Group 1:
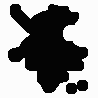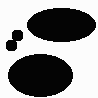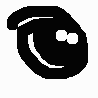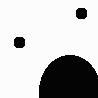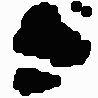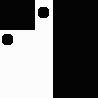
Group 2:
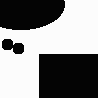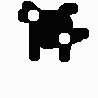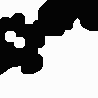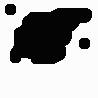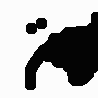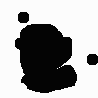
Rule separating the two groups: Dots touch each other if and only if no large region touches the edges of the box vs. dots dont touch each other if and only if no large region touches the edges of the box.
Concepts: close to, far from, iff, near_far, together
Author: Giuseppe Insana